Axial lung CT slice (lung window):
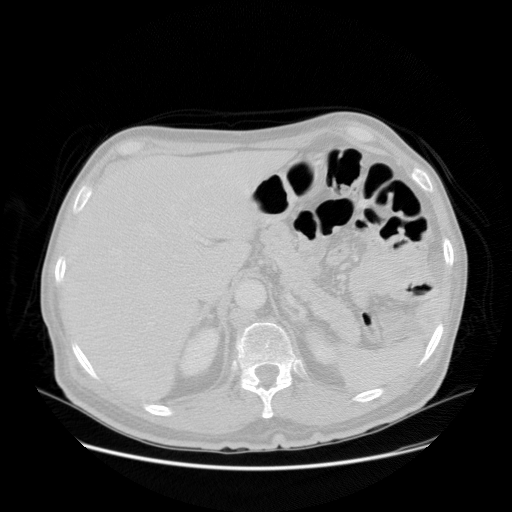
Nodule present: no